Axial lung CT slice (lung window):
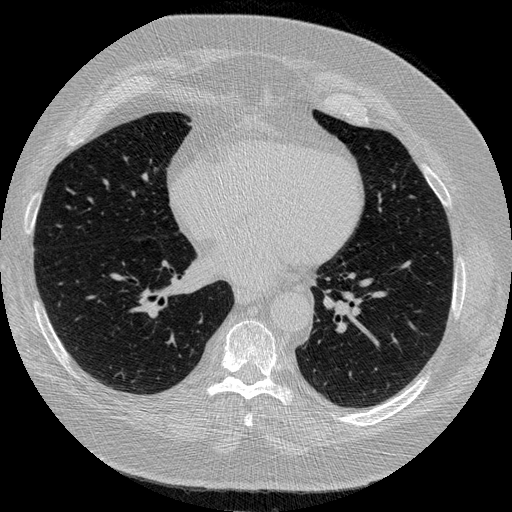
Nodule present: no